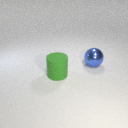
large blue metal sphere to the right of large green rubber cylinder